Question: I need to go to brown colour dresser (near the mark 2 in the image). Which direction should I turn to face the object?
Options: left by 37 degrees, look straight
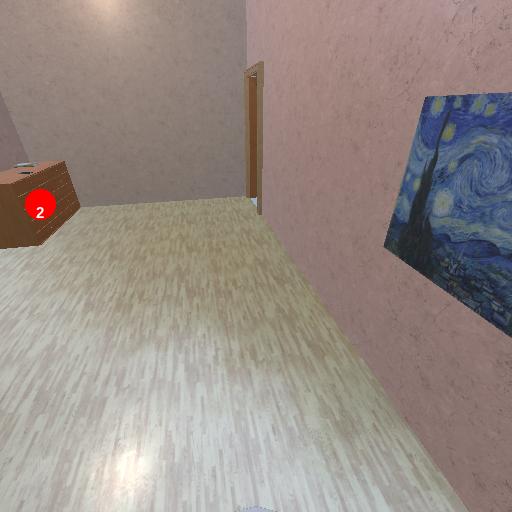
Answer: left by 37 degrees